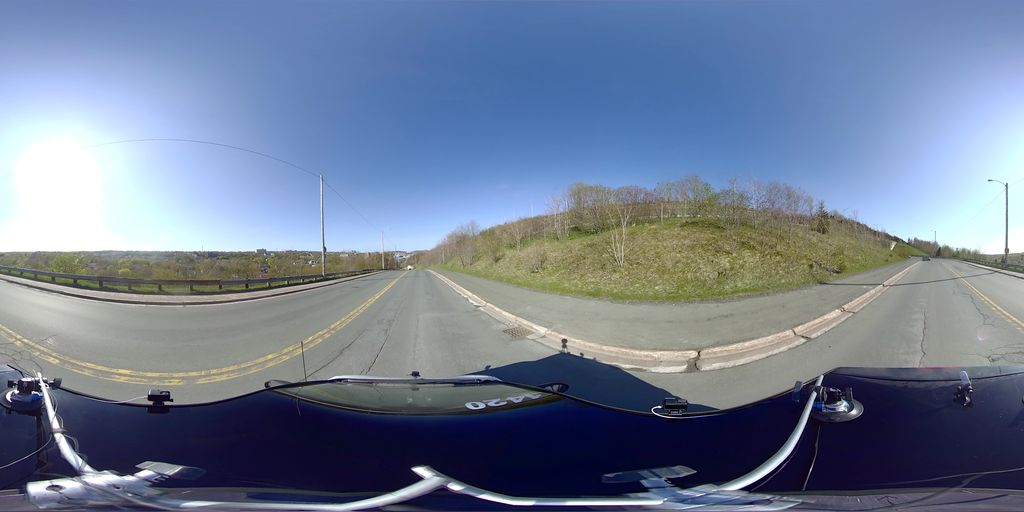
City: st_johns